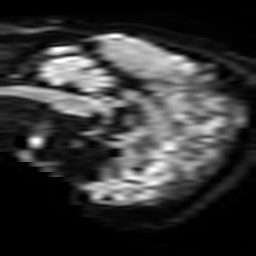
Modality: TRACE
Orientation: sagittal
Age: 70
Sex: female
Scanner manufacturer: philips
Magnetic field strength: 3 T
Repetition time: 3.9 s
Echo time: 0.05989 s